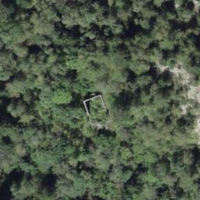
EUNIS habitat code: 41
Species observed at this site:
Petasites hybridus